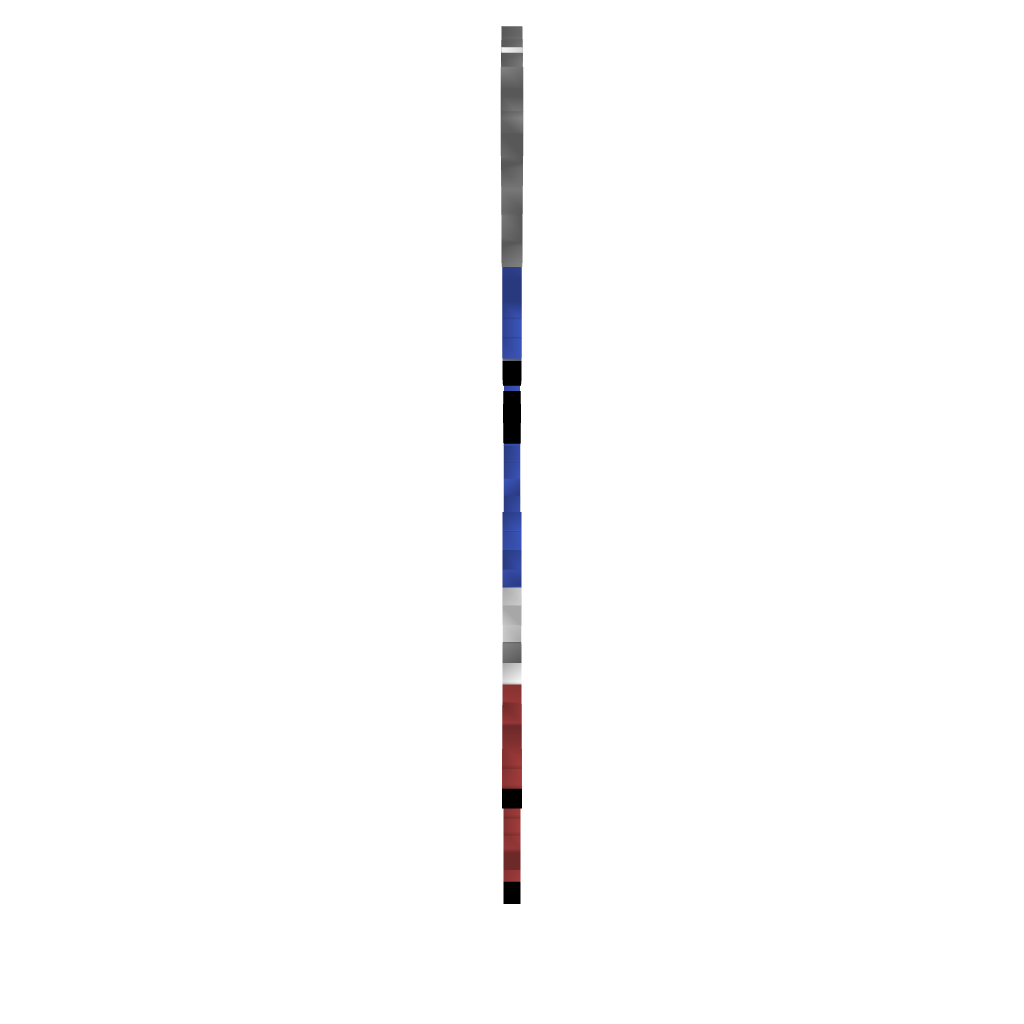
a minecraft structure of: Sonic from Sonic 2 bad low quality